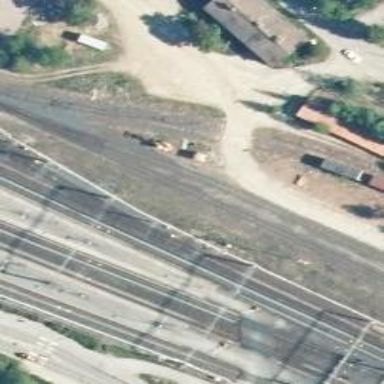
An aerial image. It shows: Level crossing with saltire marking.